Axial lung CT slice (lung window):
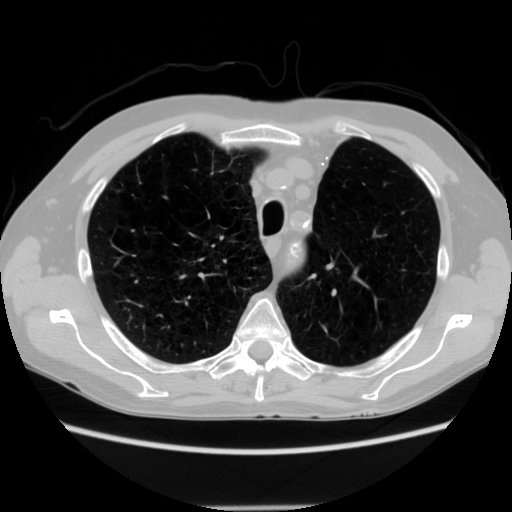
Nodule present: no